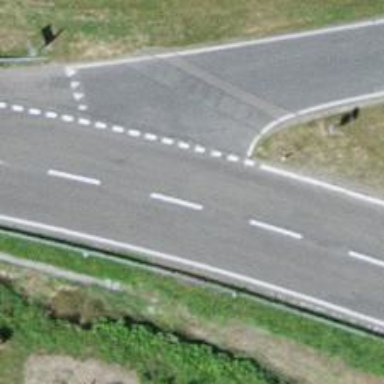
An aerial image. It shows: Road with "give way" sign.